Question: I'm looking to combine some specific values in an aggregation query after the group by clause. If I have to hard code in that these specific examples need to be grouped, that should be ok.
So after the group by, we have sales by person which I would like to get to the lower image

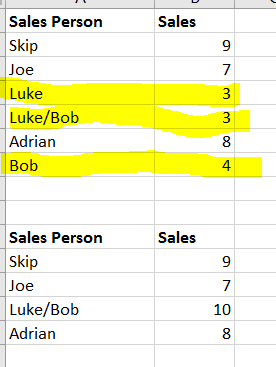
Answer: You can use 'case':
'''
select (case when salesperson in ('Luke', 'Bob', 'Luke/Bob') then 'Luke/Bob'
else salesperson
end) as salesperson,
sum(sales)
from t
group by (case when salesperson in ('Luke', 'Bob', 'Luke/Bob') then 'Luke/Bob'
else salesperson
end);
'''